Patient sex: M
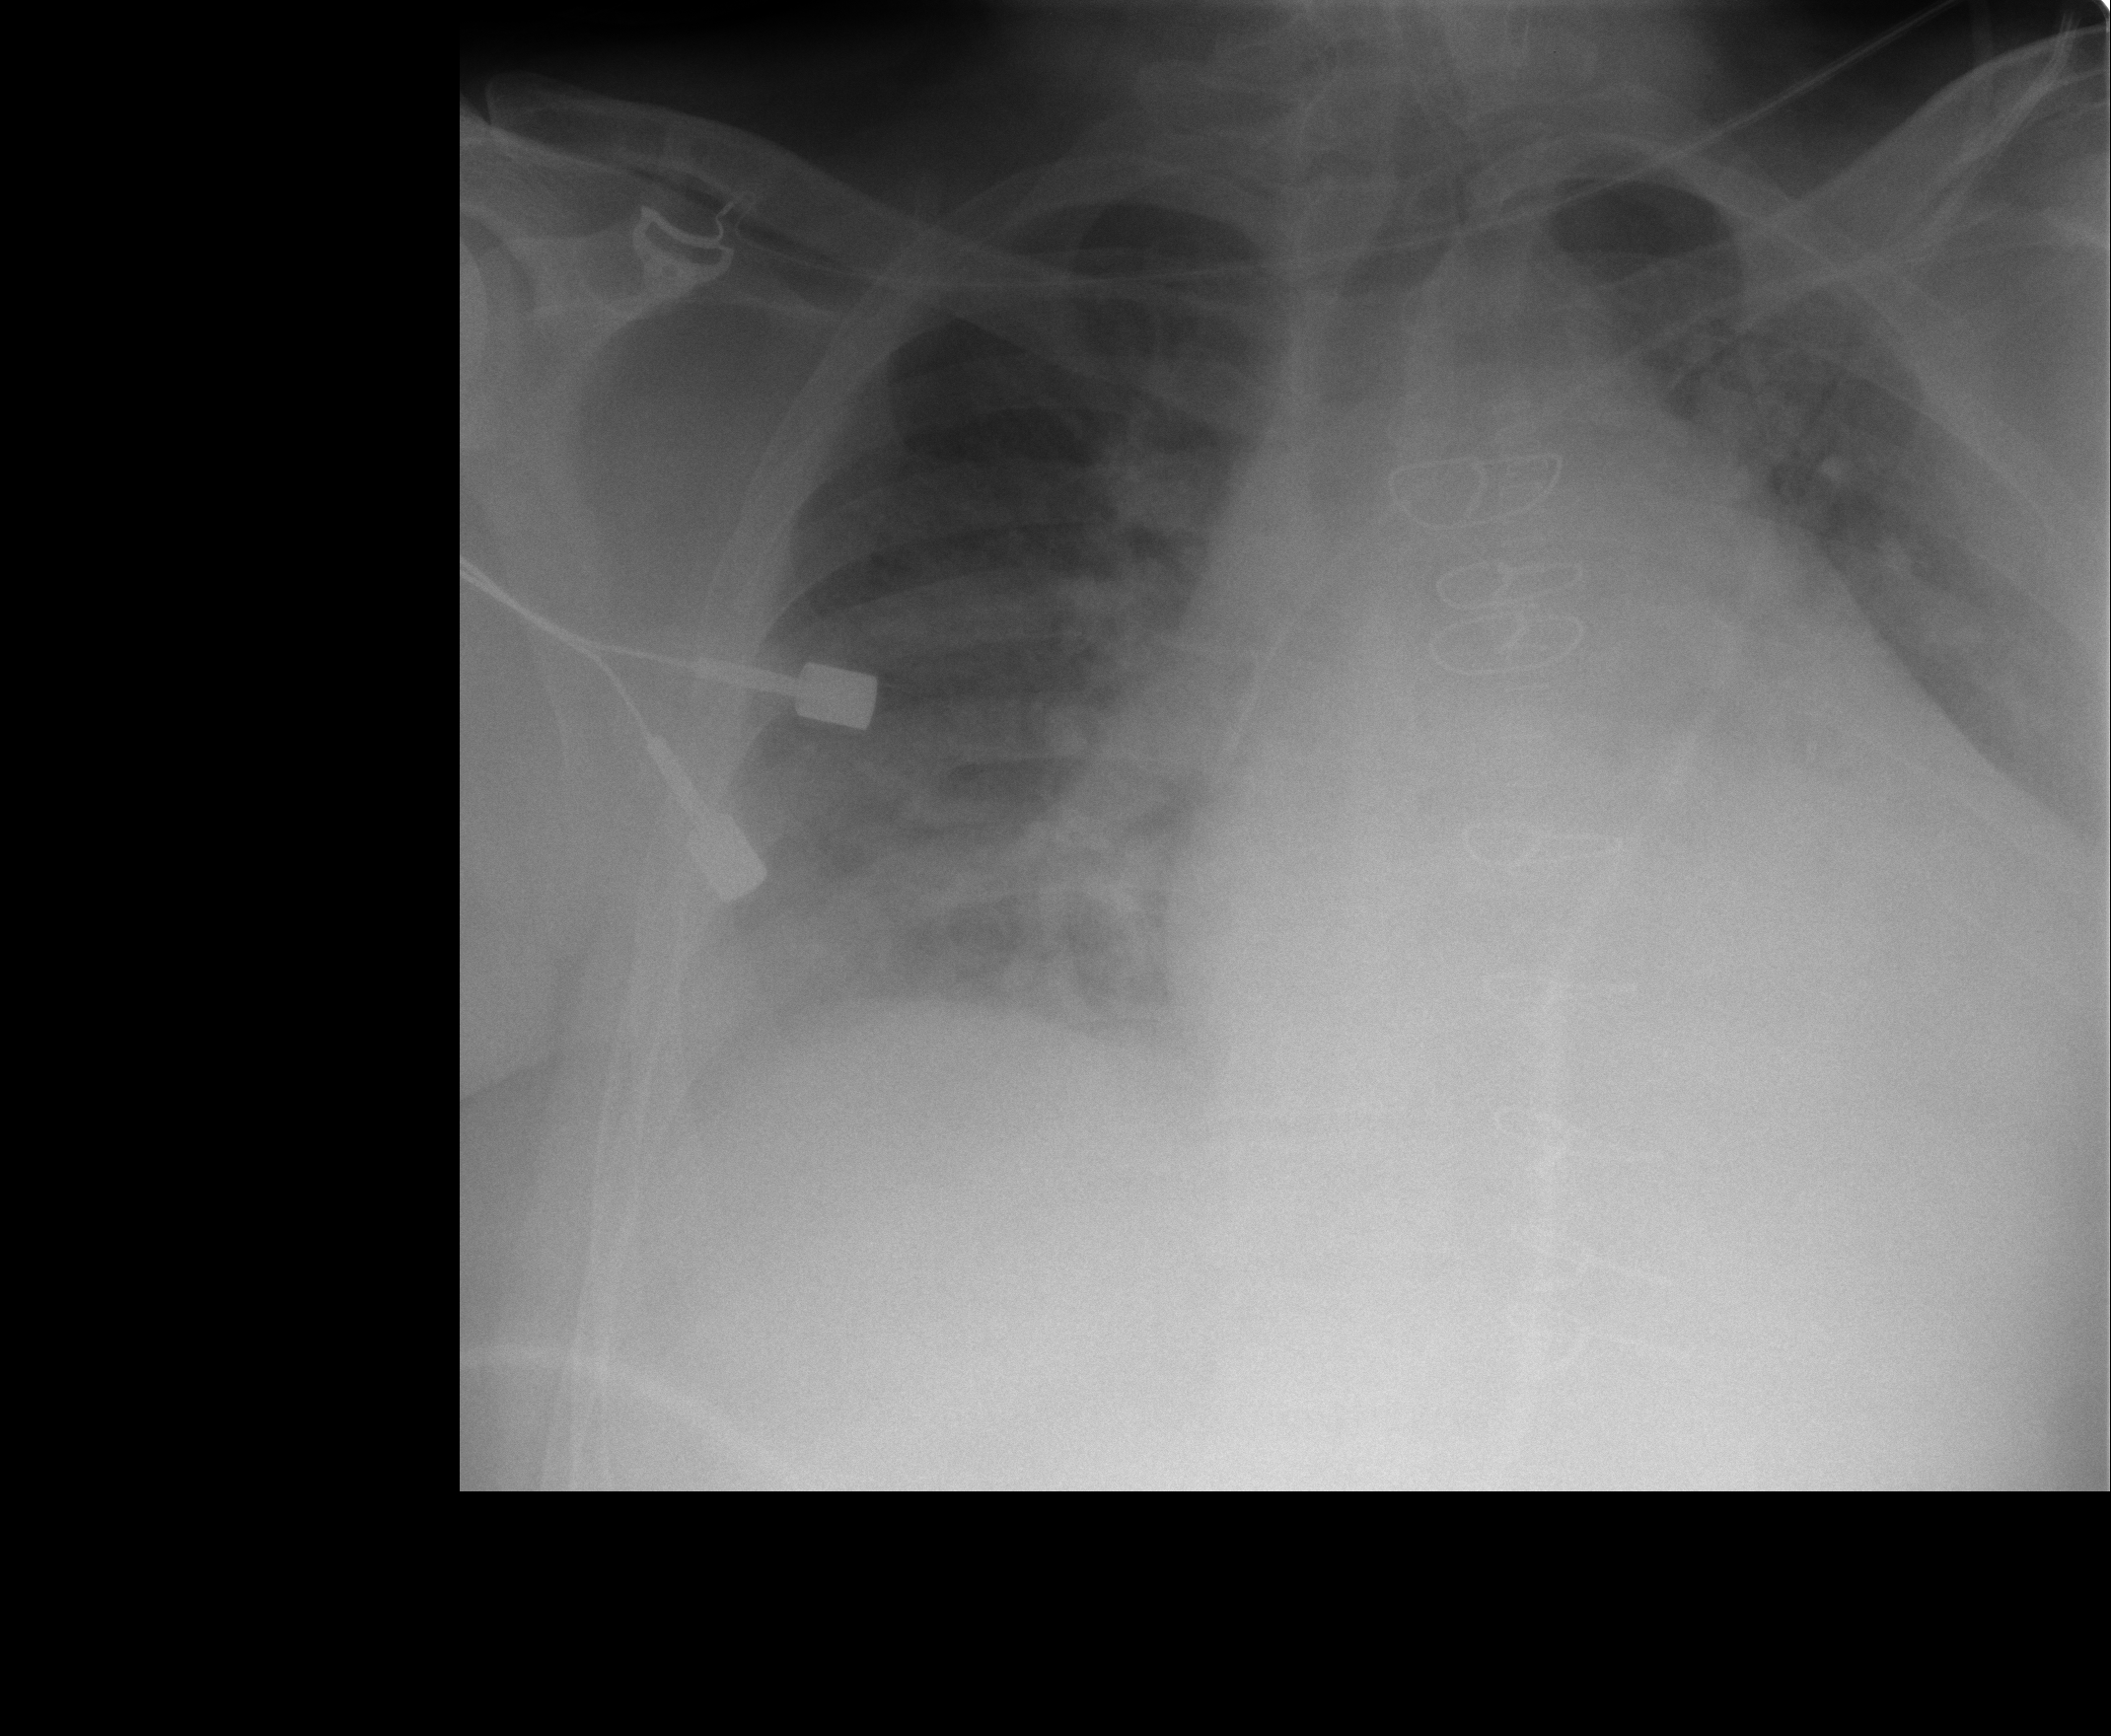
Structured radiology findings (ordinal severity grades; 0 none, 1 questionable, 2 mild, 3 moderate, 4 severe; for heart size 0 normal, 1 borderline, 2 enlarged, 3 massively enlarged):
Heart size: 3
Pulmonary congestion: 2
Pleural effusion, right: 2
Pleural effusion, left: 0
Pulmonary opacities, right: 1
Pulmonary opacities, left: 0
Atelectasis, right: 2
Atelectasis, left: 2